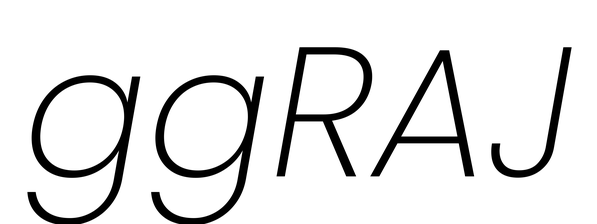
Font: Poppins-ExtraLightItalic